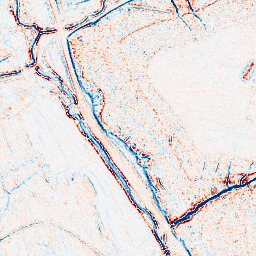
Category: edge_preserving
Decomposition family: anisotropic_diffusion
Decomposition parameters: iterations: 5
kappa: 10
gamma: 0.15
Upsampling method: cubic_mitchell
Upsampling parameters: scale: 4
Upsampling scale: 4